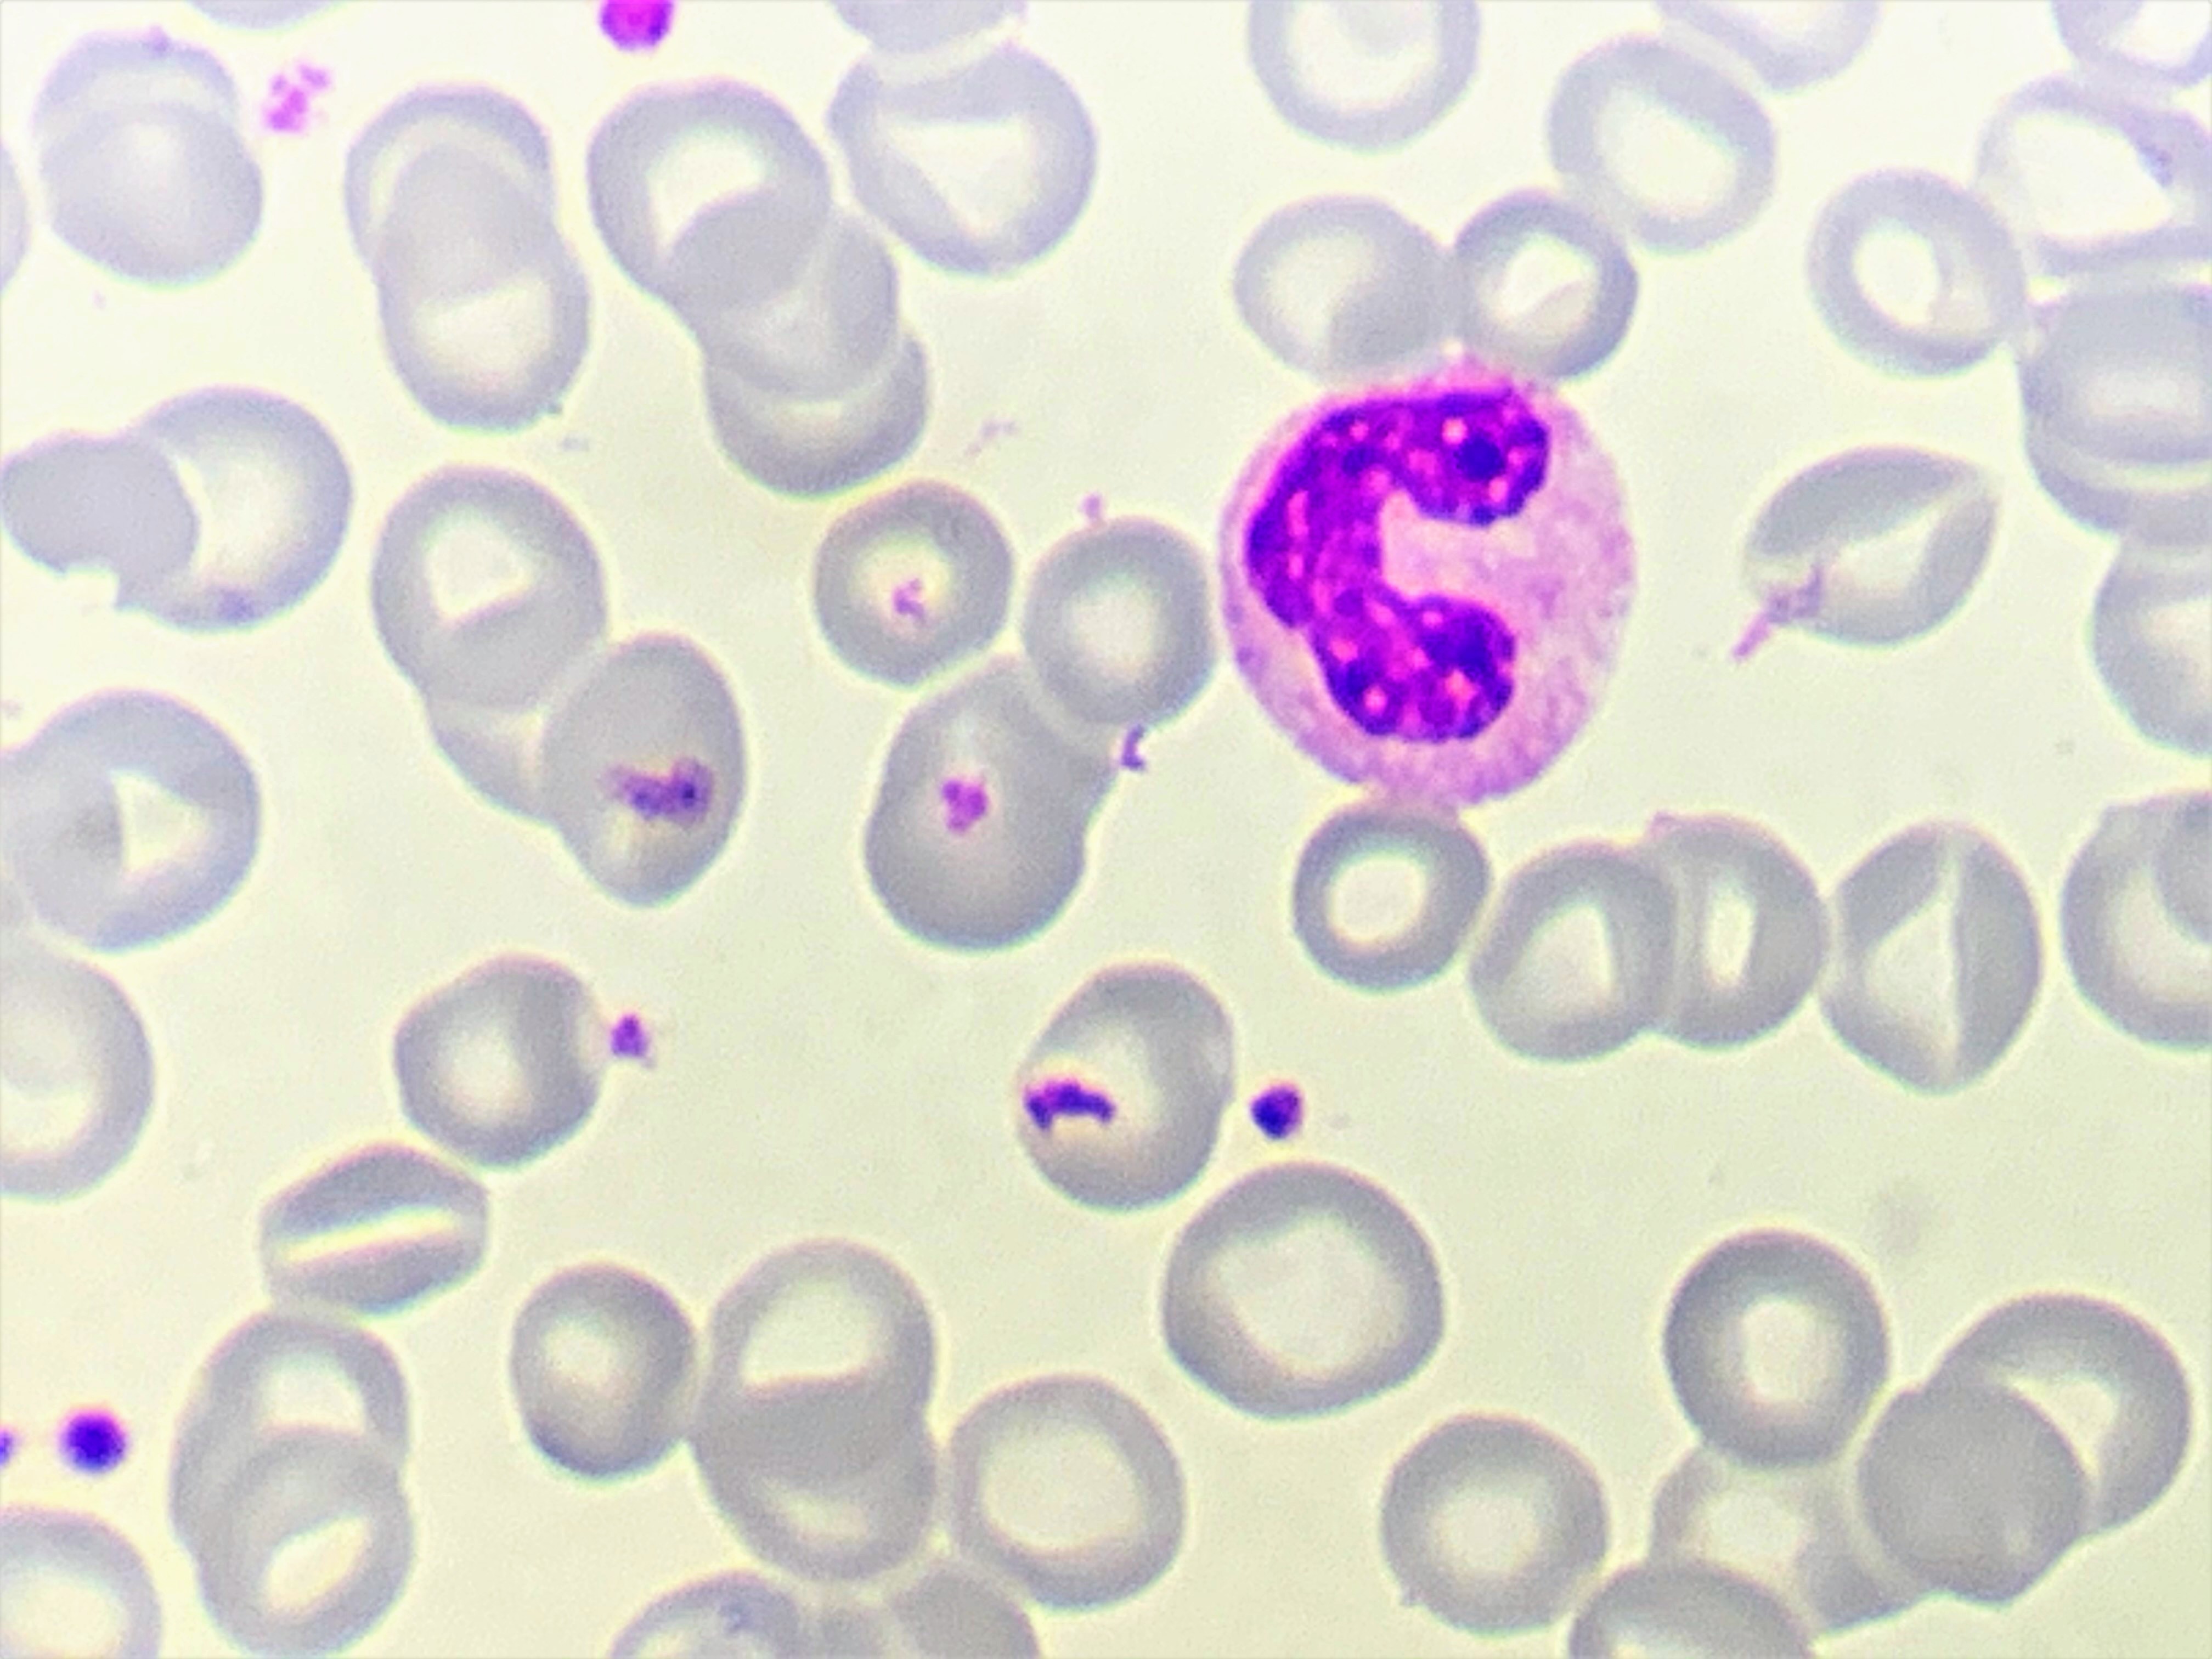
Cell type: NEUTROPHILS